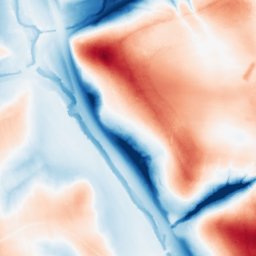
Category: trend_removal
Decomposition family: local_polynomial
Decomposition parameters: window_size: 101
degree: 3
Upsampling method: regularized
Upsampling parameters: scale: 4
lambda_reg: 0.001
Upsampling scale: 4